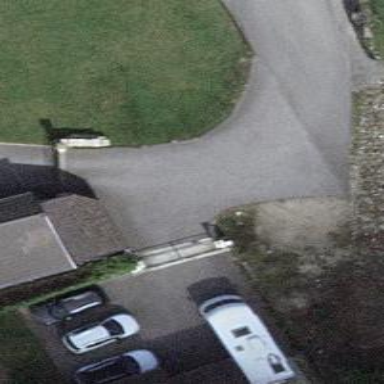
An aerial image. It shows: Gate.